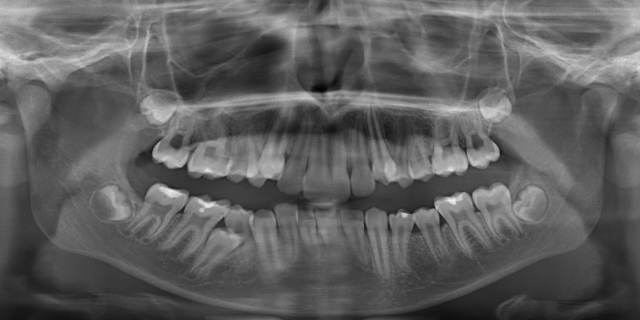
adult